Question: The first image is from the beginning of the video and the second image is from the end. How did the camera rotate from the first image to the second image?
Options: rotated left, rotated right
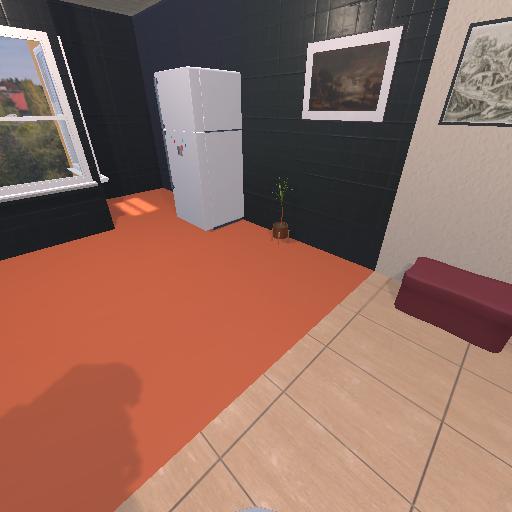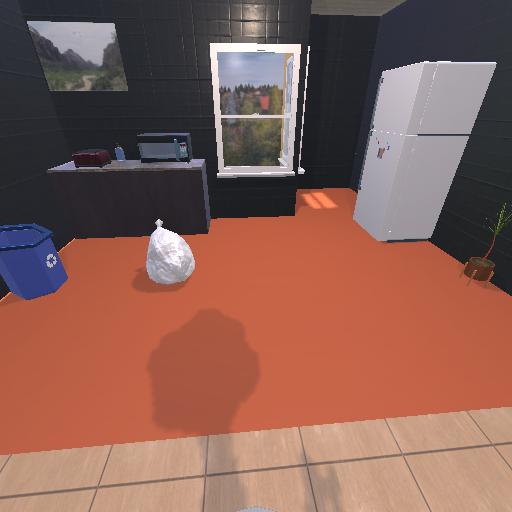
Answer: rotated left